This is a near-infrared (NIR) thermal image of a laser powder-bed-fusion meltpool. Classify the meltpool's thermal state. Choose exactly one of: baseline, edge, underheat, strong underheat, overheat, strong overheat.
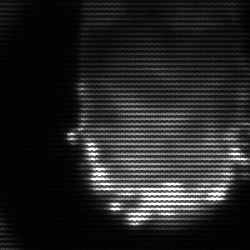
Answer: baseline